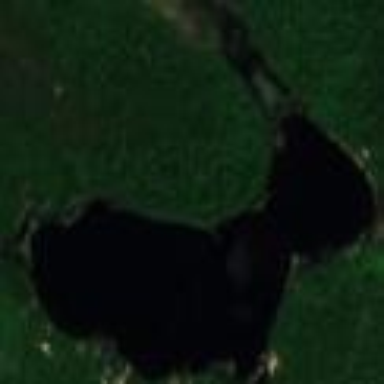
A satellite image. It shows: Lake with natural water.